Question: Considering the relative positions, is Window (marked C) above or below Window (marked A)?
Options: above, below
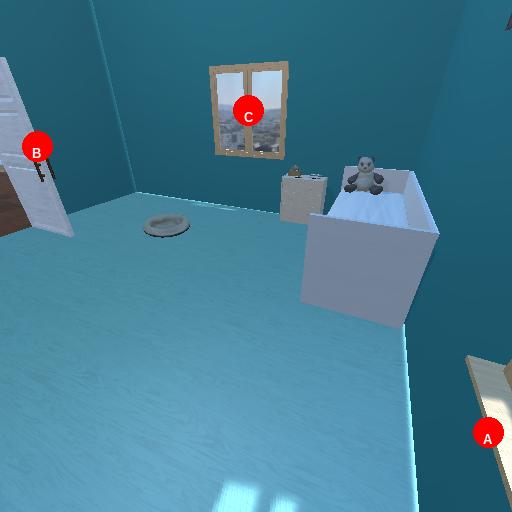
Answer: above